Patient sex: M
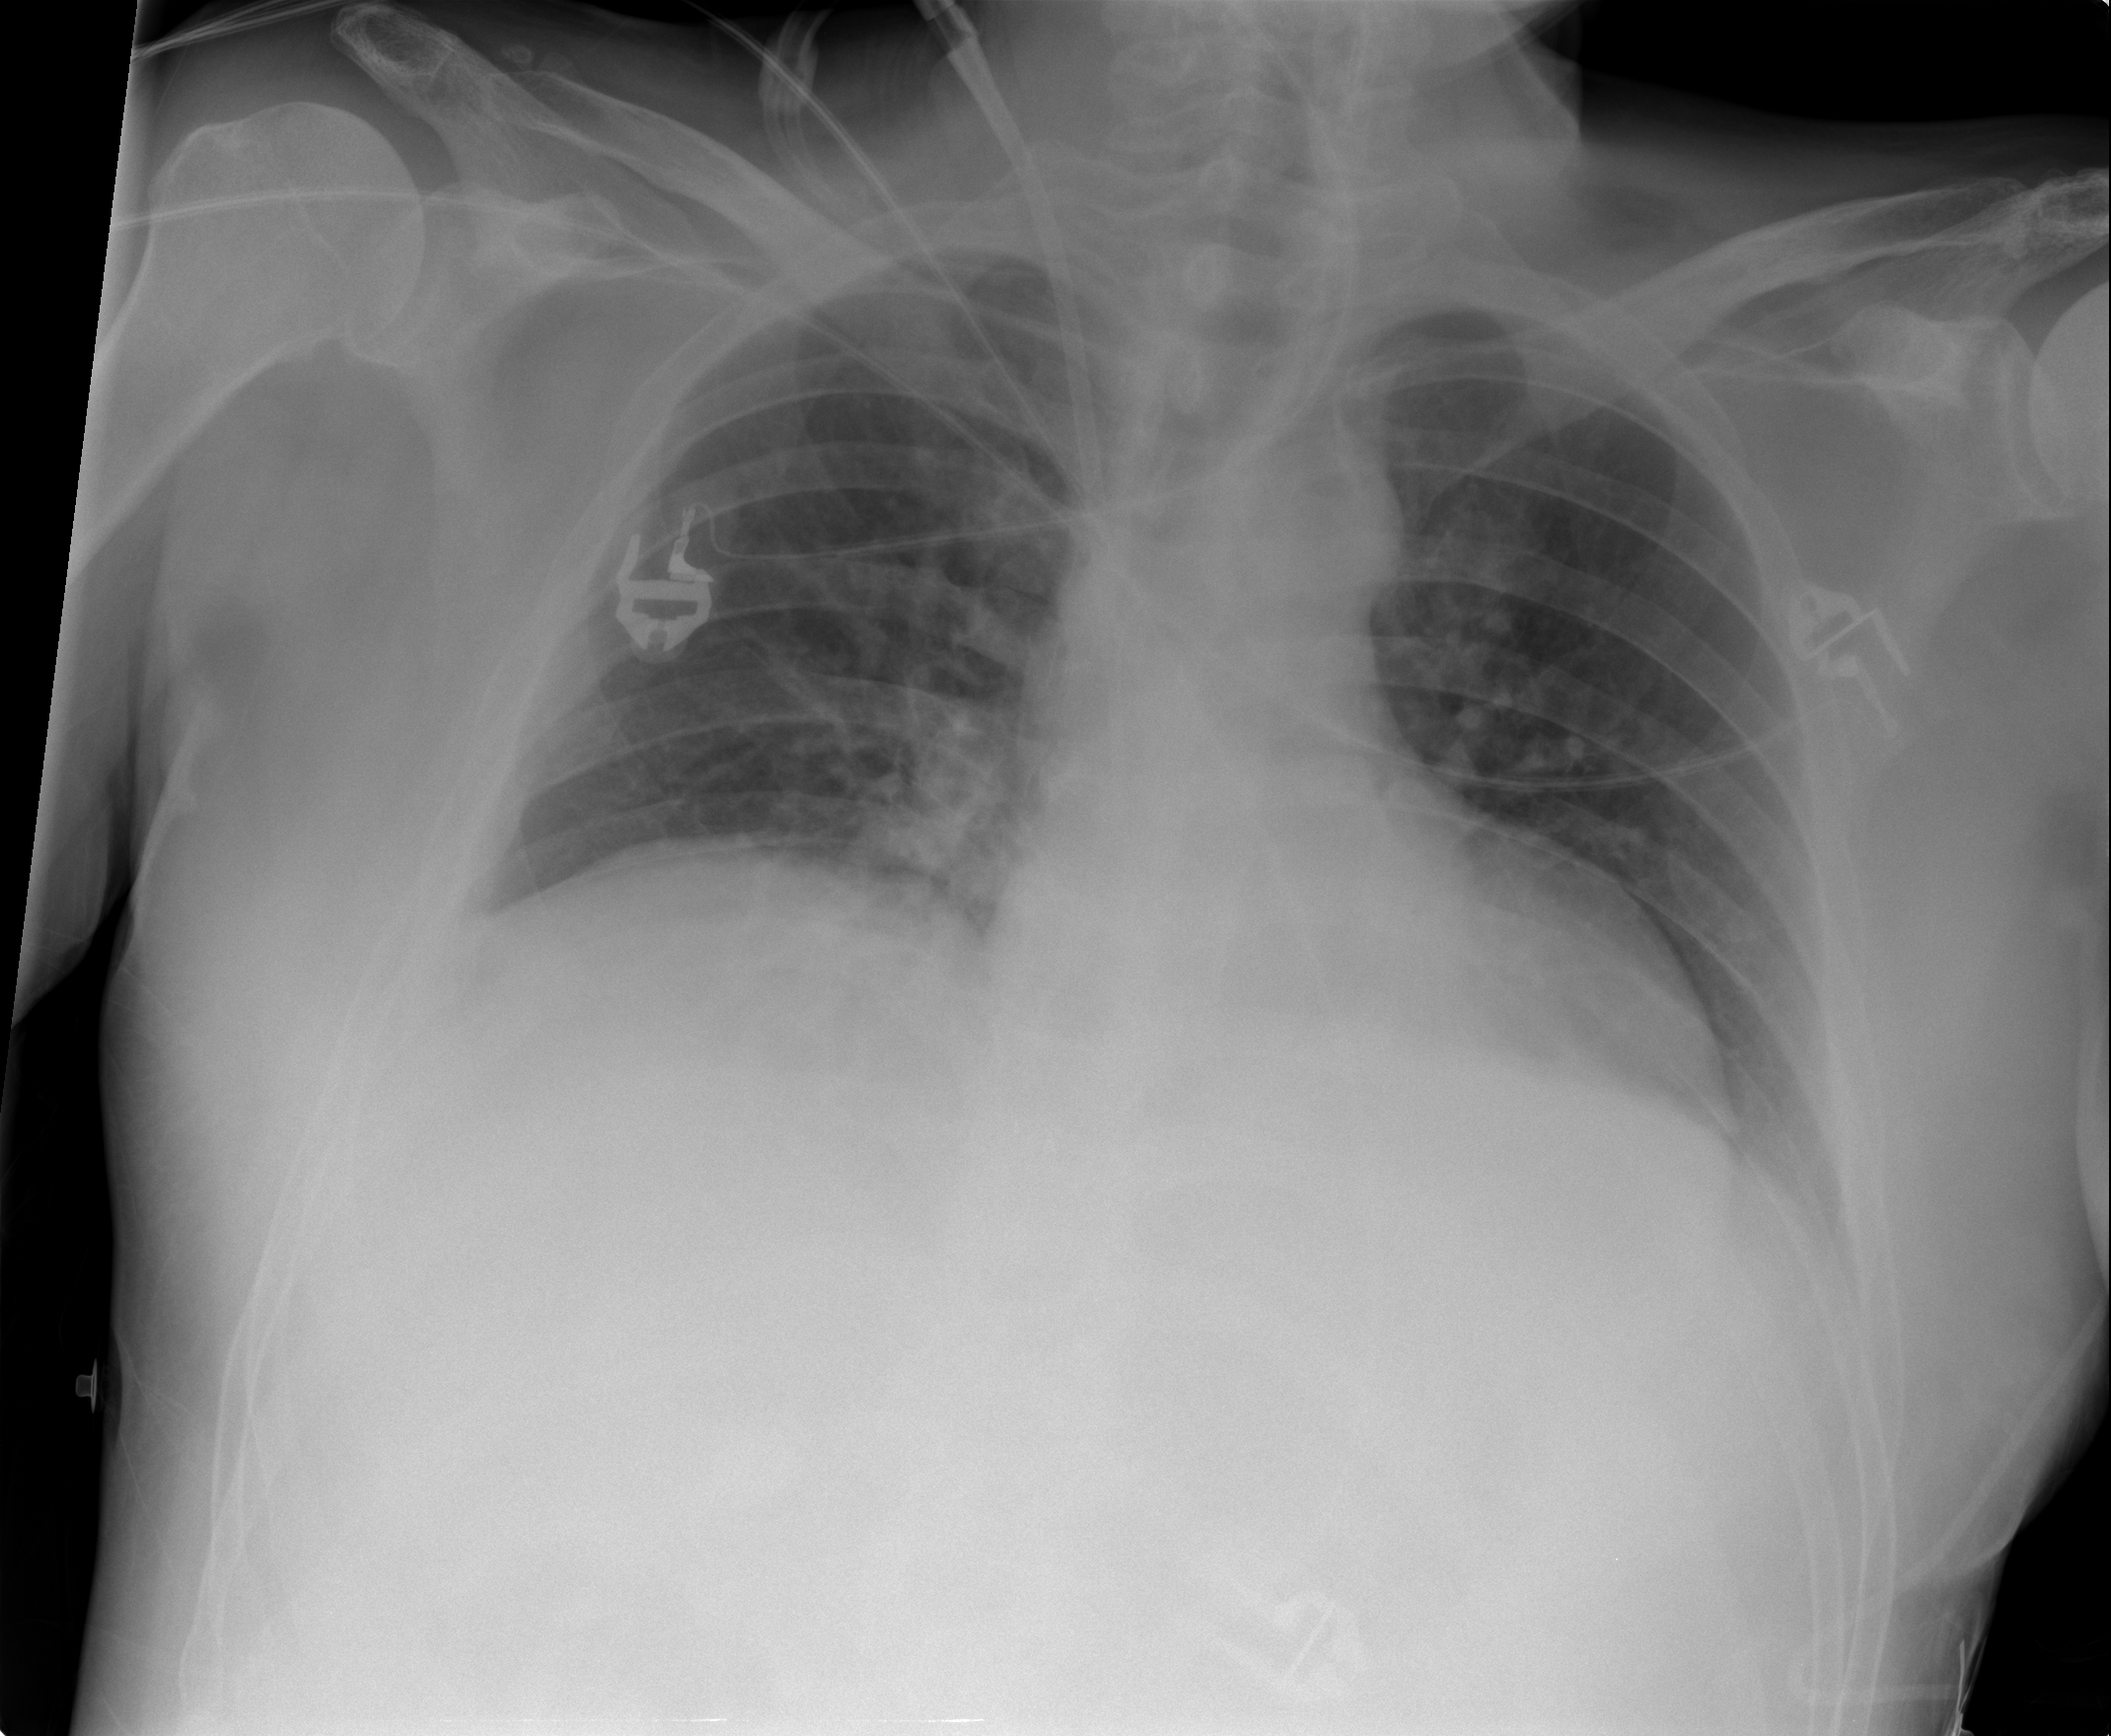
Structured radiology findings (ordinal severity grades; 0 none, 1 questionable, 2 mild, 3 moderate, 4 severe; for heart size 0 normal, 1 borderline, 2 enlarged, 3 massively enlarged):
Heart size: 0
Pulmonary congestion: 0
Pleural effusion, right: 0
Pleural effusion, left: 0
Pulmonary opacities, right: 0
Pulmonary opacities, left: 0
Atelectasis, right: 1
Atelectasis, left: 0